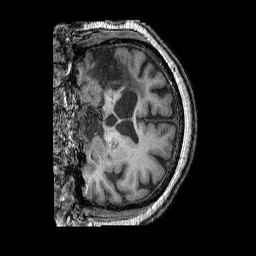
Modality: T1w
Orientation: coronal
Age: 54
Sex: male
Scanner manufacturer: siemens
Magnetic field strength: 3 T
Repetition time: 2.25 s
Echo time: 0.00411 s